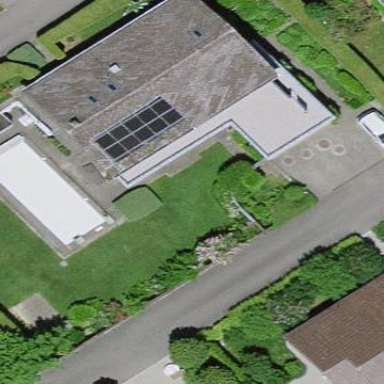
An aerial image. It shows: Residential building.